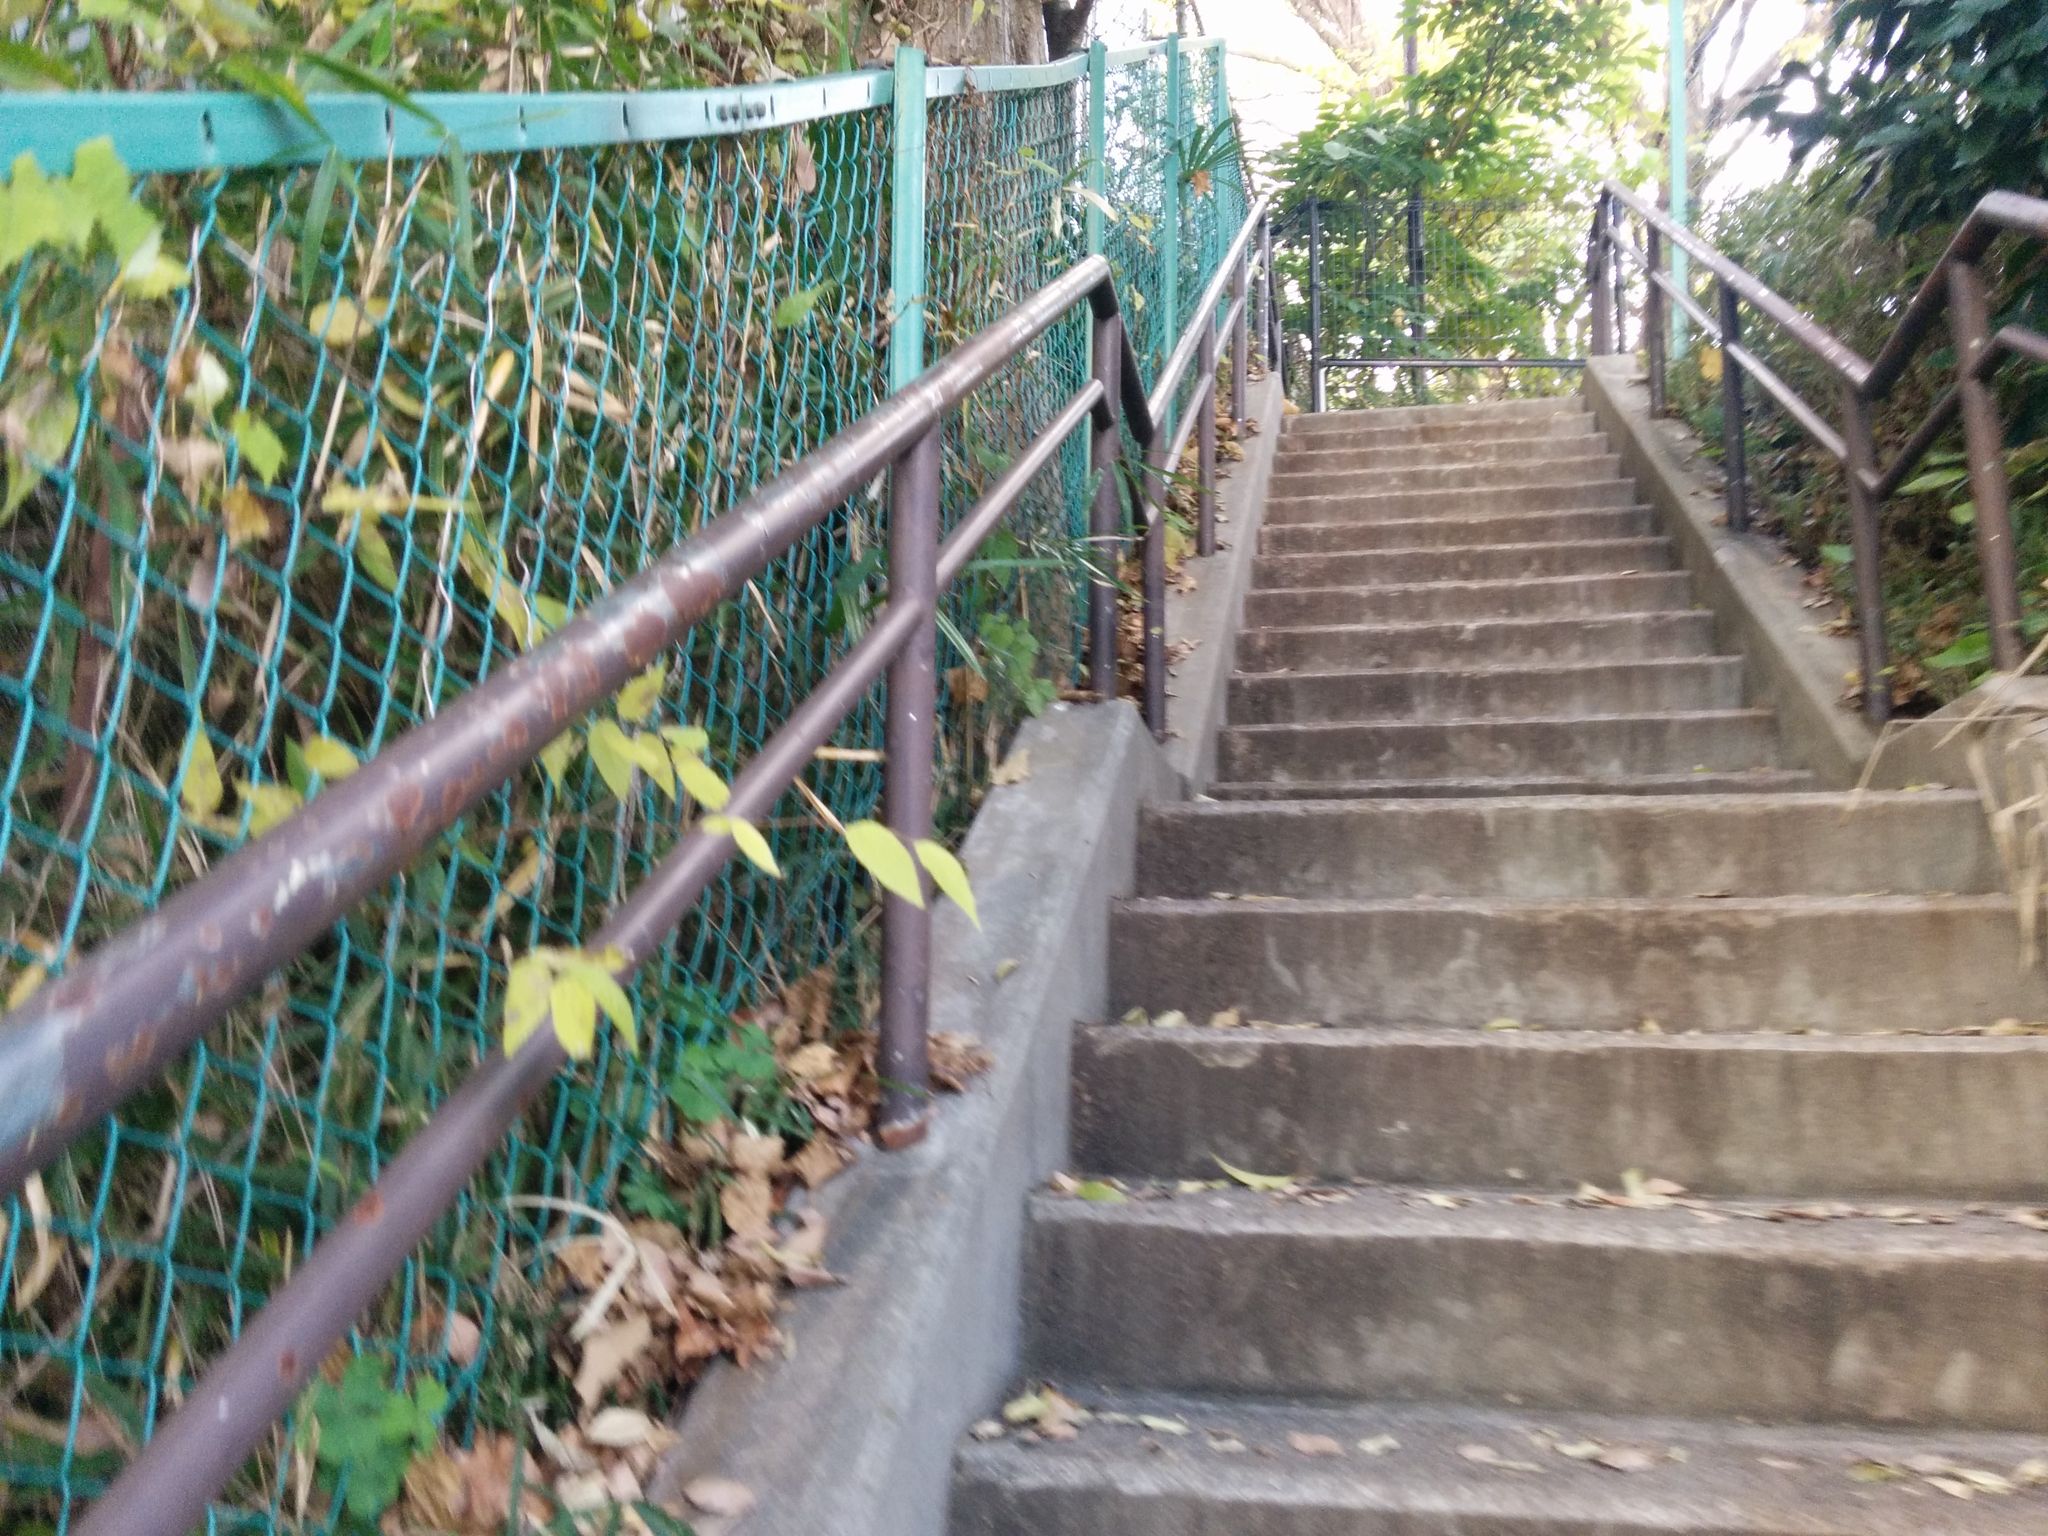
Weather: clear
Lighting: day
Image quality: slightly poor
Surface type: walking surface
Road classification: footway
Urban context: urban centre
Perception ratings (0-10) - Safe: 2.88, Lively: 1.93, Beautiful: 2.4, Boring: 3.48, Depressing: 1.25, Wealthy: 2.12